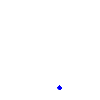
Particle: pion